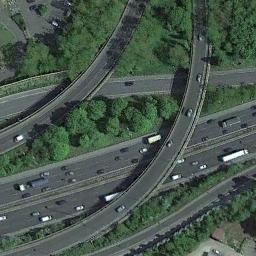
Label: overpass